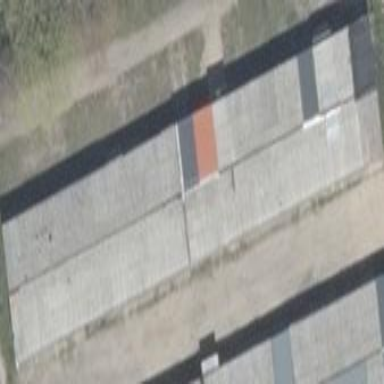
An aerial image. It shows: Group of garages.